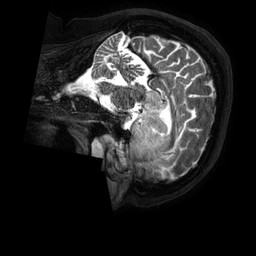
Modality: T2w
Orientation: sagittal
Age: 55
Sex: female
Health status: ill
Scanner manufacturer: philips
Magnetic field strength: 3 T
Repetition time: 3.5 s
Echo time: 0.3 s